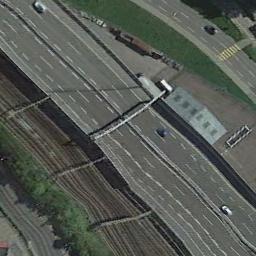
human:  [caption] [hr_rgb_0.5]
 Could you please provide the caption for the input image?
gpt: The freeway is next to the grass with some cars .

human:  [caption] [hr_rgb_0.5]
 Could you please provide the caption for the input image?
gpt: Some freeways have some moving cars .

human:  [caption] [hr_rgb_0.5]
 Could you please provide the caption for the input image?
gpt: Several cars on several parallel freeways .

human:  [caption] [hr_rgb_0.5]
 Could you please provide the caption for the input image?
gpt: There was only a white truck on the highway below .

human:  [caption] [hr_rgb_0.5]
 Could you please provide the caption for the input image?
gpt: There are some buildings beside the freeway .